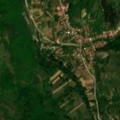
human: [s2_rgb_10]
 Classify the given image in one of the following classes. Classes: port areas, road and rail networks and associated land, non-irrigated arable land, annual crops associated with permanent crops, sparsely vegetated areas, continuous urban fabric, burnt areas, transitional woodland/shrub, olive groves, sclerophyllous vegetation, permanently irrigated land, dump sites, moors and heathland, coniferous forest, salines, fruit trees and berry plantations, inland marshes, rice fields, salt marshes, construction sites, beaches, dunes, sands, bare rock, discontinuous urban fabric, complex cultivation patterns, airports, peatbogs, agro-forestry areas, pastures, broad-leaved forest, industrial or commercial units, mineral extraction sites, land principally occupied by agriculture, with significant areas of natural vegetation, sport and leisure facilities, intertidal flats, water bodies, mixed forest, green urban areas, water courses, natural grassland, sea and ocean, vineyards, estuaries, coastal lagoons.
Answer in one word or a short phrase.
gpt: complex cultivation patterns, land principally occupied by agriculture, with significant areas of natural vegetation, broad-leaved forest, transitional woodland/shrub